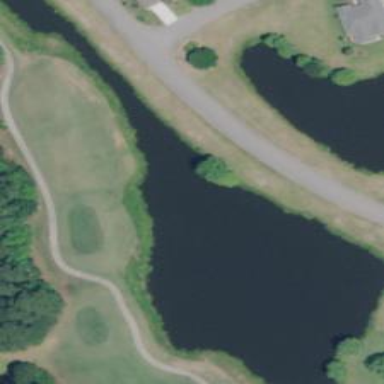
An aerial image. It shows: Pond serving as water hazard on golf course.